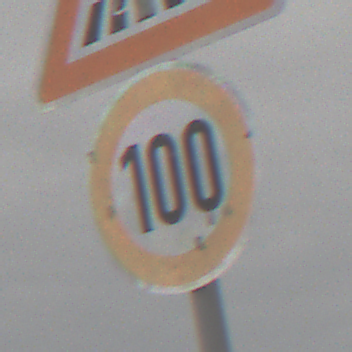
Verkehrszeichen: Geschwindigkeit100
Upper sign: FussgaengerueberwegRechts
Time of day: MorningAfternoon
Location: Outdoor (Nature)
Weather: Overcast
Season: Winter
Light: Natural